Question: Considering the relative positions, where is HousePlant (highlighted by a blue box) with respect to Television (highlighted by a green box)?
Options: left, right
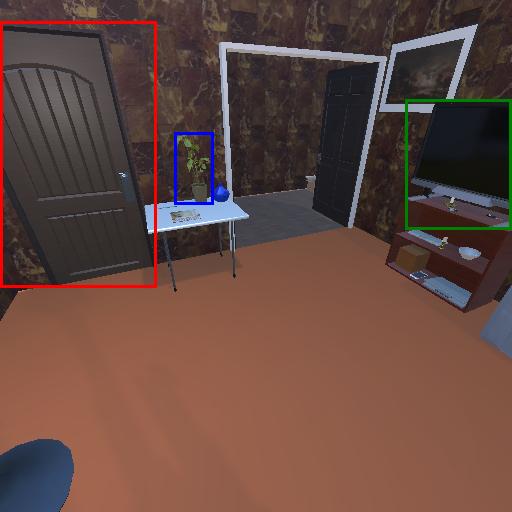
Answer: left